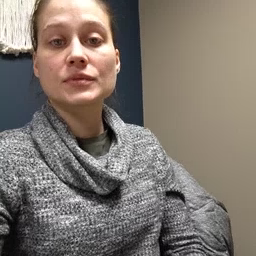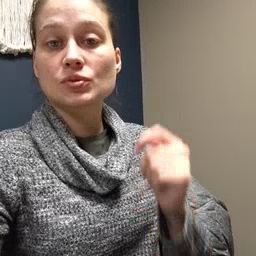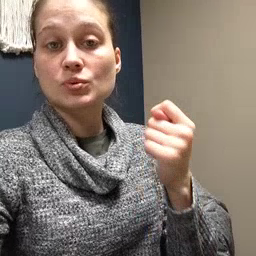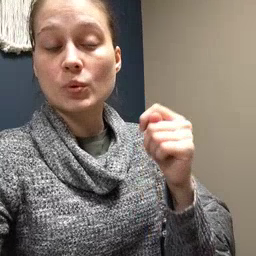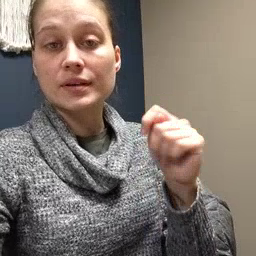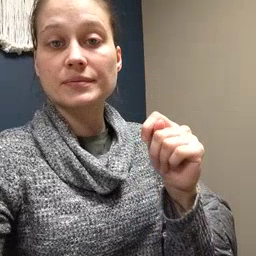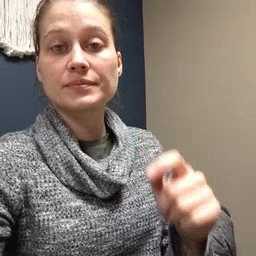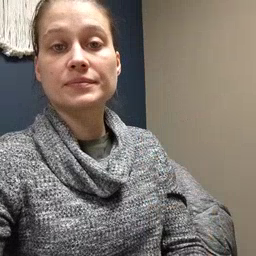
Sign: toy